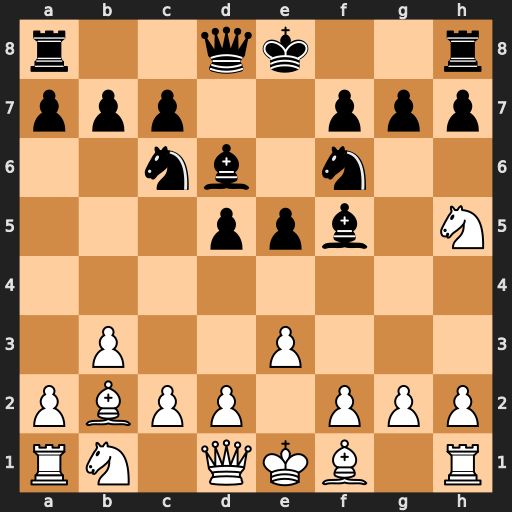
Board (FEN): r2qk2r/ppp2ppp/2nb1n2/3ppb1N/8/1P2P3/PBPP1PPP/RN1QKB1R
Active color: w
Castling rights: KQkq
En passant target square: -
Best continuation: Nxg7+ Kf8 Nxf5